Question: I would like to constraint the values you can give to an item in one of my plist files. For example the built in info.plist uses this feature:

Here you can only select these four values. I would like to make an item, where only my custom values can be selected.
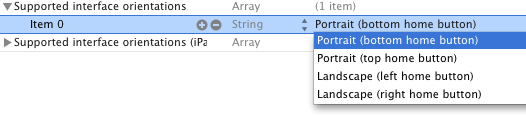
Answer: This is not a feature of Info.plist. You can put any values you want in Info.plist; they just won't be interpreted correctly. The feature you're looking at is a feature of the Info.plist editor in Xcode. It just shows you values it believes are legal; it's even been wrong in the past, and you had to manually add entries it doesn't know about. It's not a general plist feature. You could only implement it by creating your own plist editor.